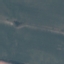
Land use / land cover: AnnualCrop